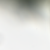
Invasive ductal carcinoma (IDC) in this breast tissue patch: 0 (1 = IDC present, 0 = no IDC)